Question: So project is Multi-byte by design. Recode full project to Unicode is to big work :(
So how can I use UTF-8 on my dialogs ? I've got this :

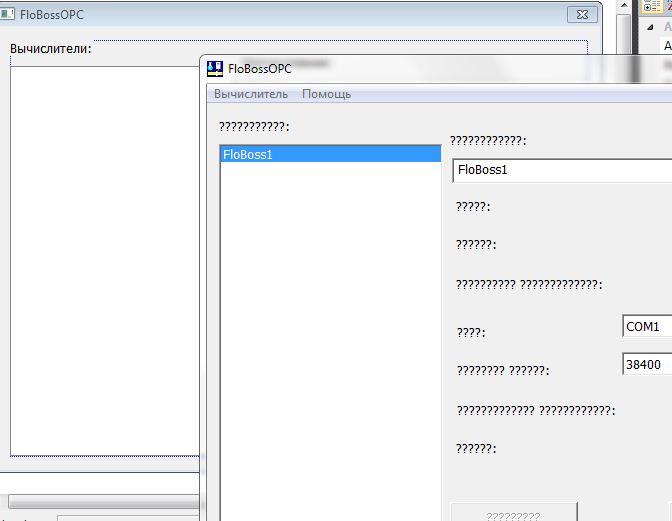
Answer: You can try to use <URL> with UTF8 code page.